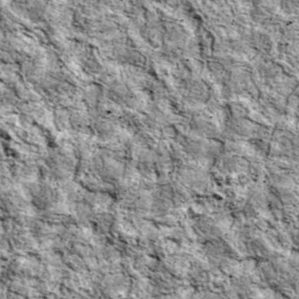
Label: non_frost